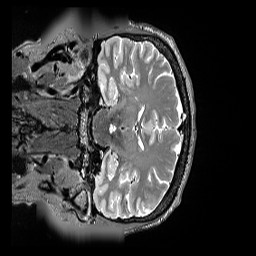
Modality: T2w
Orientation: coronal
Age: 60
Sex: male